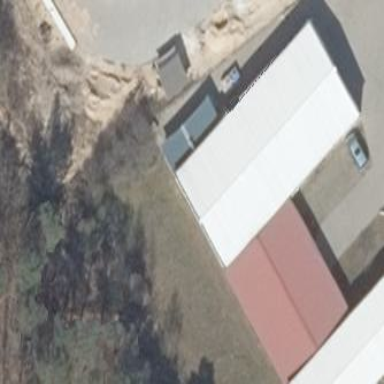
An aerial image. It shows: Industrial building.